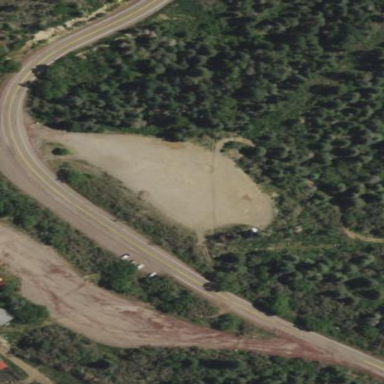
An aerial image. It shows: Unpaved surface area serving as overflow parking for ski area.